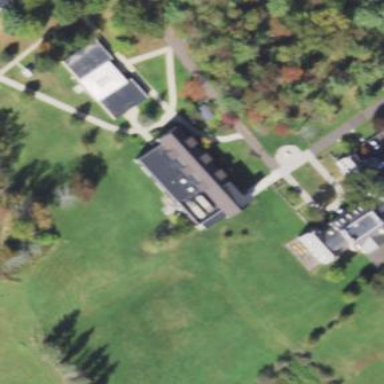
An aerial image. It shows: University building.